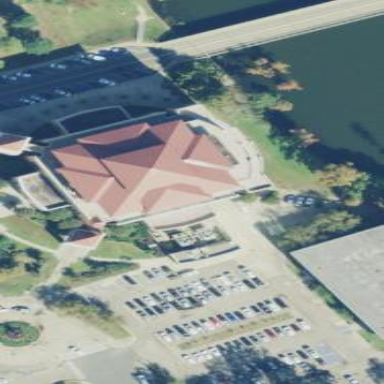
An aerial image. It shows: Library building.